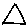
Label: triangle